Question: I would like to know how to do this horizontal line with text in the middle, look this screenshot :

Someone have an idea to do that on Android ? I found how to do a horizontal line, but never with text.
Thanks !
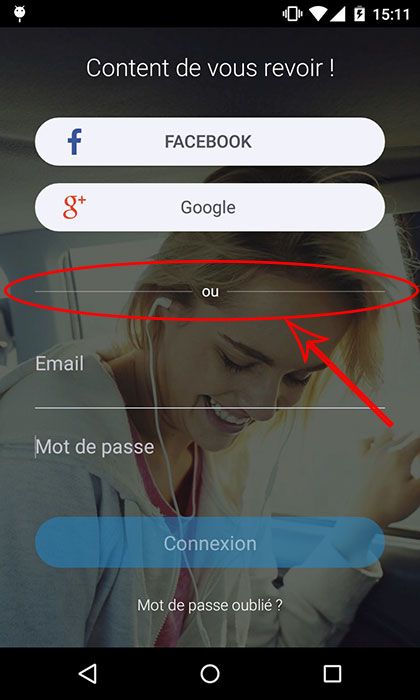
Answer: Just change the colors to match the ones on your image. I also suggest you use a gradient as the background for those dummy views, it looks a whole lot better then the screenshot if you put a little time into it.
'''
<RelativeLayout
android:layout_width="match_parent"
android:layout_height="wrap_content"
android:layout_centerVertical="true">
<TextView
android:id="@+id/tvText"
android:layout_width="wrap_content"
android:layout_height="wrap_content"
android:layout_centerInParent="true"
android:layout_marginLeft="10dp"
android:layout_marginRight="10dp"
android:text="lala"
android:textColor="#FFFFFF"/>
<View
android:layout_width="match_parent"
android:layout_height="1dp"
android:layout_centerVertical="true"
android:layout_marginLeft="16dp"
android:layout_toLeftOf="@id/tvText"
android:background="#FF0000"
/>
<View
android:layout_width="match_parent"
android:layout_height="1dp"
android:layout_centerVertical="true"
android:layout_marginRight="16dp"
android:layout_toRightOf="@id/tvText"
android:background="#FF0000"
/>
</RelativeLayout>
'''